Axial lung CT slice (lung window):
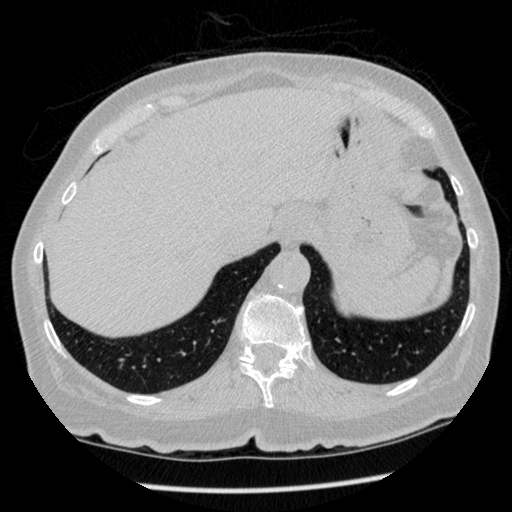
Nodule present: no